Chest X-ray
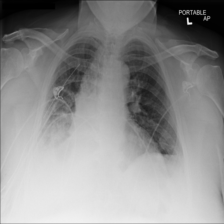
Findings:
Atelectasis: negative
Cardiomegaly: negative
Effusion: negative
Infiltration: negative
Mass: negative
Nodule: negative
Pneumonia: negative
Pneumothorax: negative
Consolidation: negative
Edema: negative
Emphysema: negative
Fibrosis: negative
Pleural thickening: negative
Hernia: negative